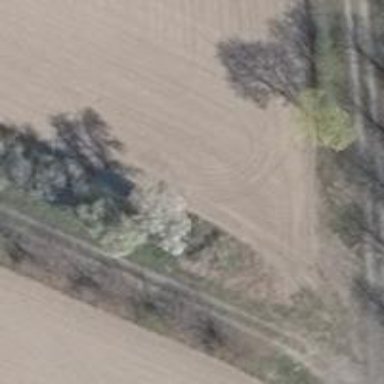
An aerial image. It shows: Row of trees in natural setting.